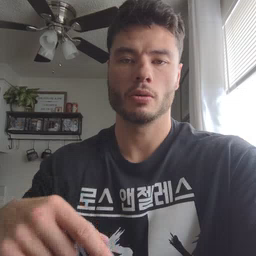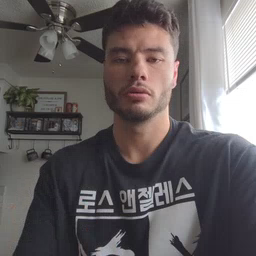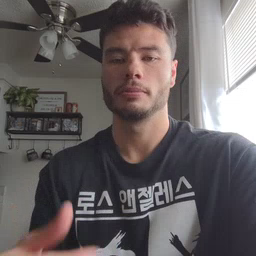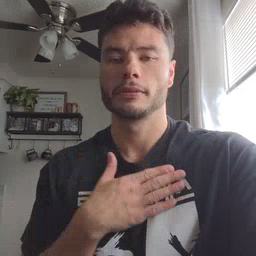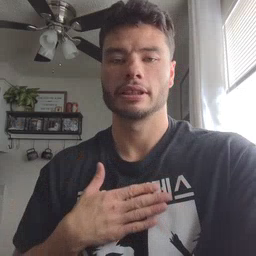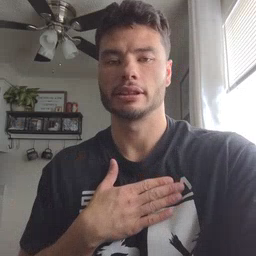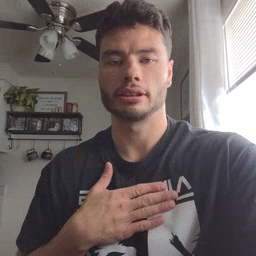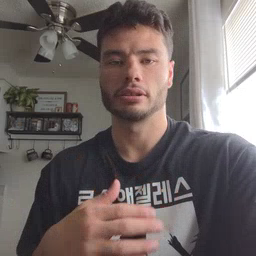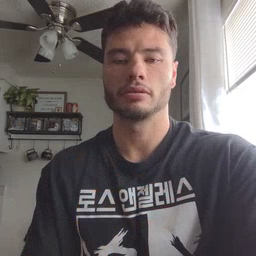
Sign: please